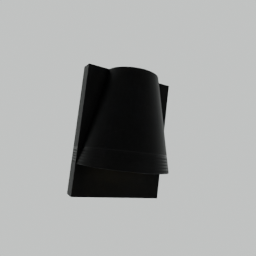
Label: lighting